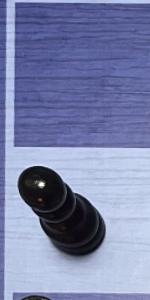
Label: Pawn_Black